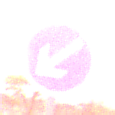
Verkehrszeichen: VorgeschriebeneVorbeifahrtLinks
Umgebung: Outdoor, Nature
Tageszeit: SunriseSunset
Wetter: Clear
Licht: Natural
Jahreszeit: NotSpecified
Kontrast: LowContrast